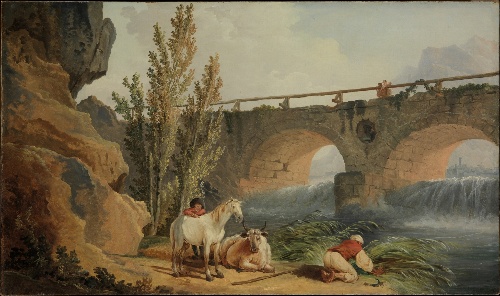
Title: Bridge over a Cascade
Artist: Hubert Robert
Artist bio: French, Paris 1733–1808 Paris
Object type: Painting, overdoor
Classification: Paintings
Medium: Oil on canvas
Dimensions: 32 x 54 1/8 in. (81.3 x 137.5 cm)
Department: European Paintings
Credit line: Gift of J. Pierpont Morgan, 1906
Accession year: 1907
Repository: Metropolitan Museum of Art, New York, NY
Tags: Bridges|Cows|Horses|Waterfalls